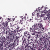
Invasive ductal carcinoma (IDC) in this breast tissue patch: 0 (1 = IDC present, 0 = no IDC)